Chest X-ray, PA view. Patient: 29 years old, sex F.
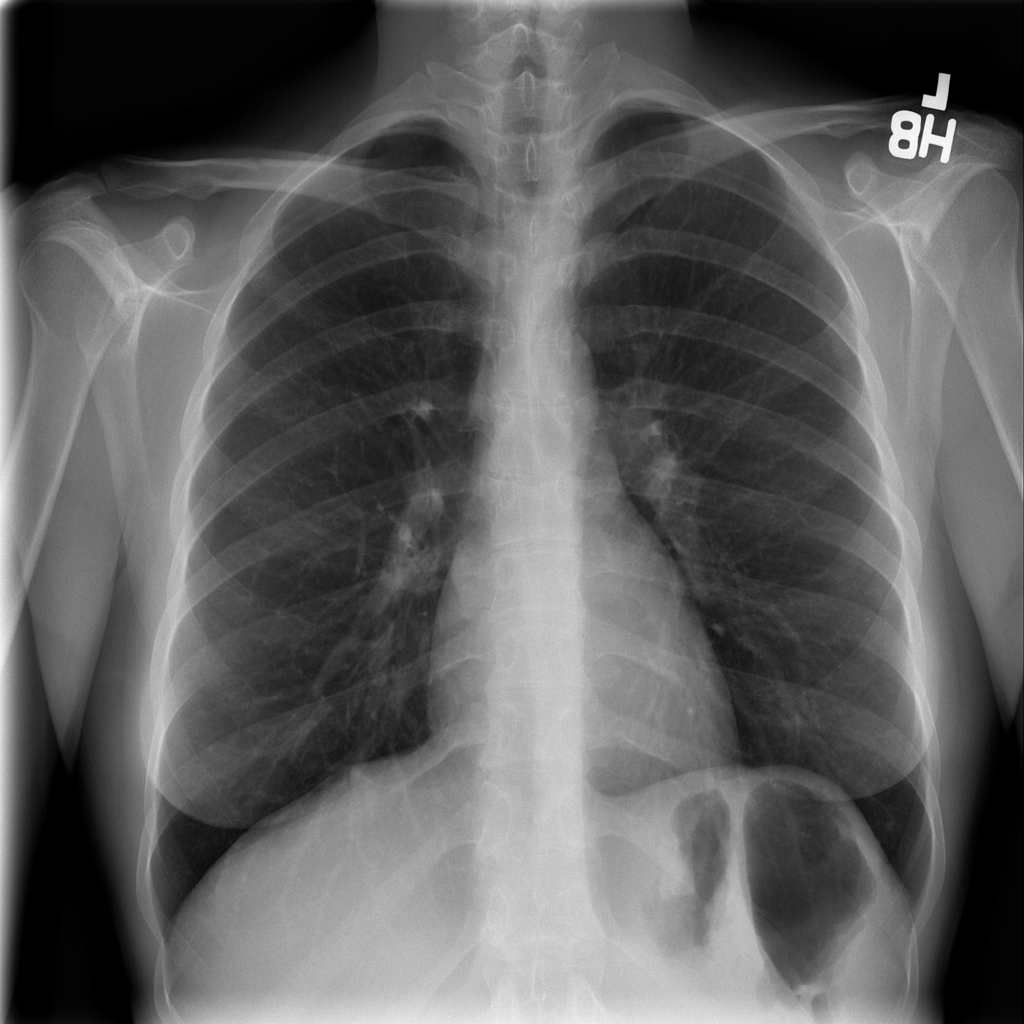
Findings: No Finding